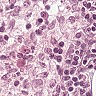
Metastatic tissue present: no